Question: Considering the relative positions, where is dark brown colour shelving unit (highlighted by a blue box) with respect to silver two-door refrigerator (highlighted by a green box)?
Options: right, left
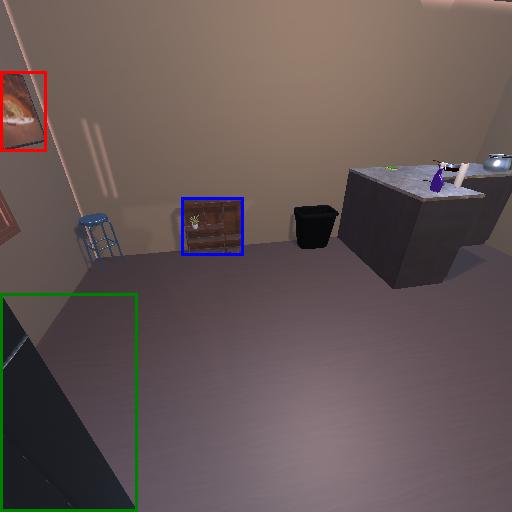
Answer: right